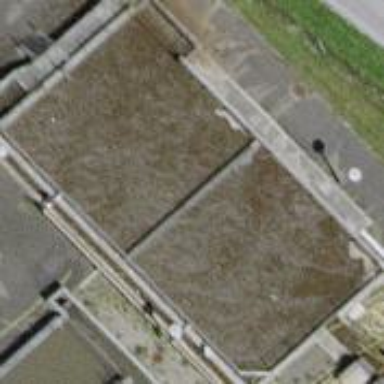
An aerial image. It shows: Body of wastewater.